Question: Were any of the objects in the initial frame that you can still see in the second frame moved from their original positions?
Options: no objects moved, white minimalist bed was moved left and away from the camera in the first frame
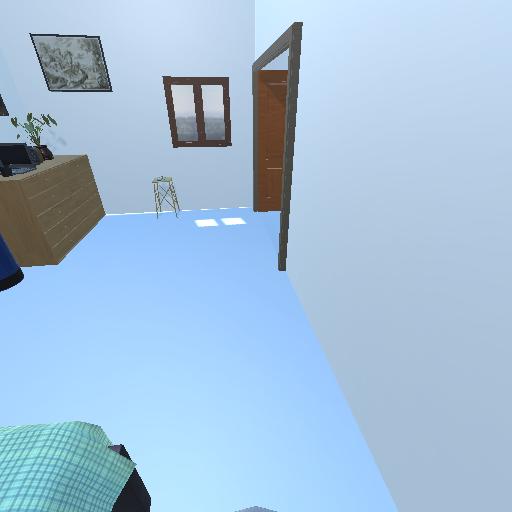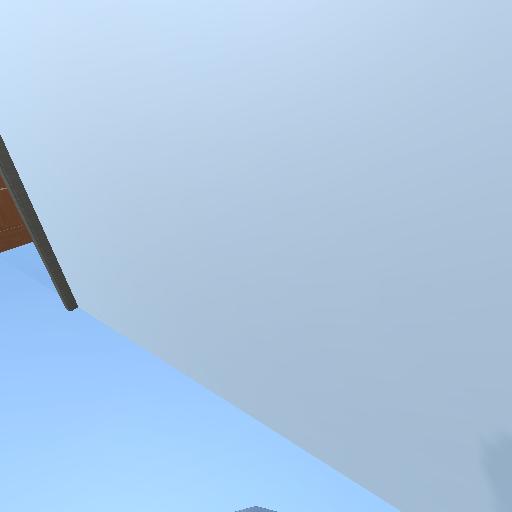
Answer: no objects moved